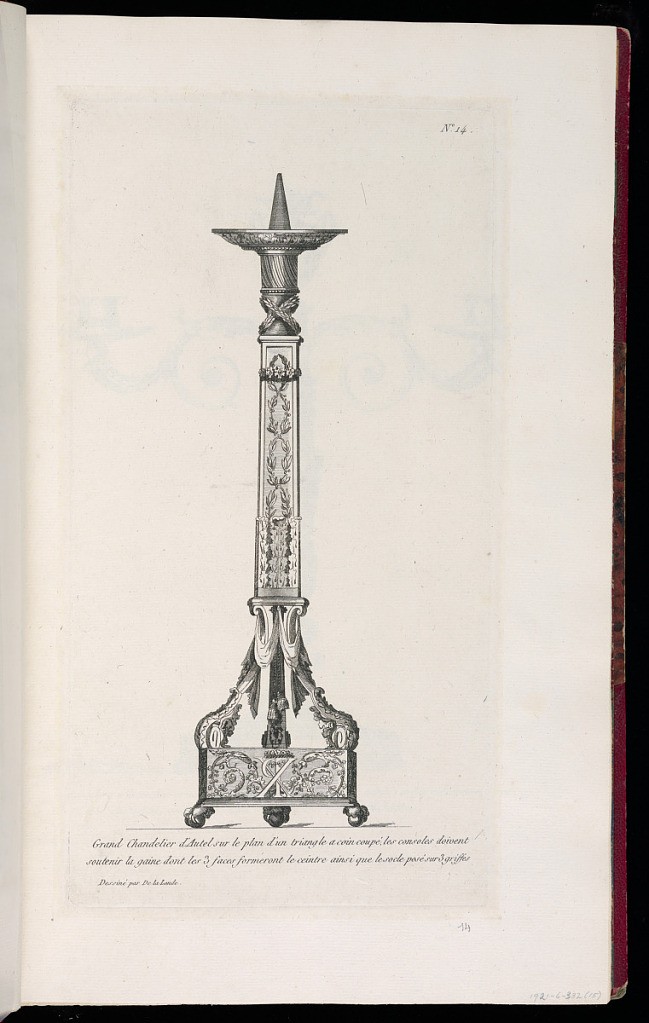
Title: Grand Chandelier d'Autel sur le plan d'un triangle à coin coupé
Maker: Richard de Lalonde, French, active 1780–96
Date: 1788–1796
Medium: Etching on off-white laid paper
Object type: Print
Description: Design for a large candlestick for an altar decorated with ornament motifs including acanthus leaves, bead course, spiral fluting, bound leaf, branch guilloche, scrolls, tassels, drapery, and claw feet. The plate is numbered.